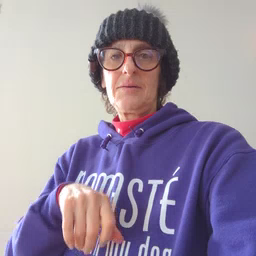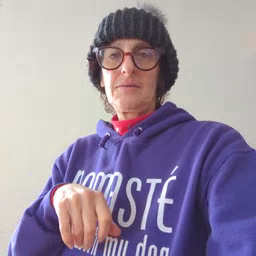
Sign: penny